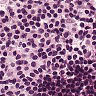
Metastatic tissue present: no